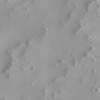
Label: not_dusty